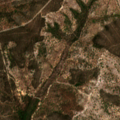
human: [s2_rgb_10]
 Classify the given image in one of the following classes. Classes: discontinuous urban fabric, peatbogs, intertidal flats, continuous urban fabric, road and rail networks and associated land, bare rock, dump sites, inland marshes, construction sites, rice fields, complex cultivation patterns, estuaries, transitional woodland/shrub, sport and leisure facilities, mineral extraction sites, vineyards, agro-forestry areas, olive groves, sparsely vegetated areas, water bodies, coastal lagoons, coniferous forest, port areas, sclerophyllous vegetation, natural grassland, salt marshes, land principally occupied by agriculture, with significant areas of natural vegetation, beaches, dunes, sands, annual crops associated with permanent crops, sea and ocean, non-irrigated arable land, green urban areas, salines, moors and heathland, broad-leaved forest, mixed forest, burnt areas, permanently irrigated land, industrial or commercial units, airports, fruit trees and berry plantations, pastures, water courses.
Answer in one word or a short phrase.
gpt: broad-leaved forest